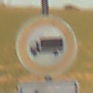
Verkehrszeichen: VerbotFuerKraftfahrzeugeUeberDreiKommaFuenfTonnen
Zusatzzeichen unten: RichtungsangabeDurchPfeile1
Umgebung: Outdoor, Nature
Tageszeit: SunriseSunset
Wetter: PartlyCloudy
Licht: Natural
Jahreszeit: NotSpecified
Kontrast: HighContrast